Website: apple
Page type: address-validator
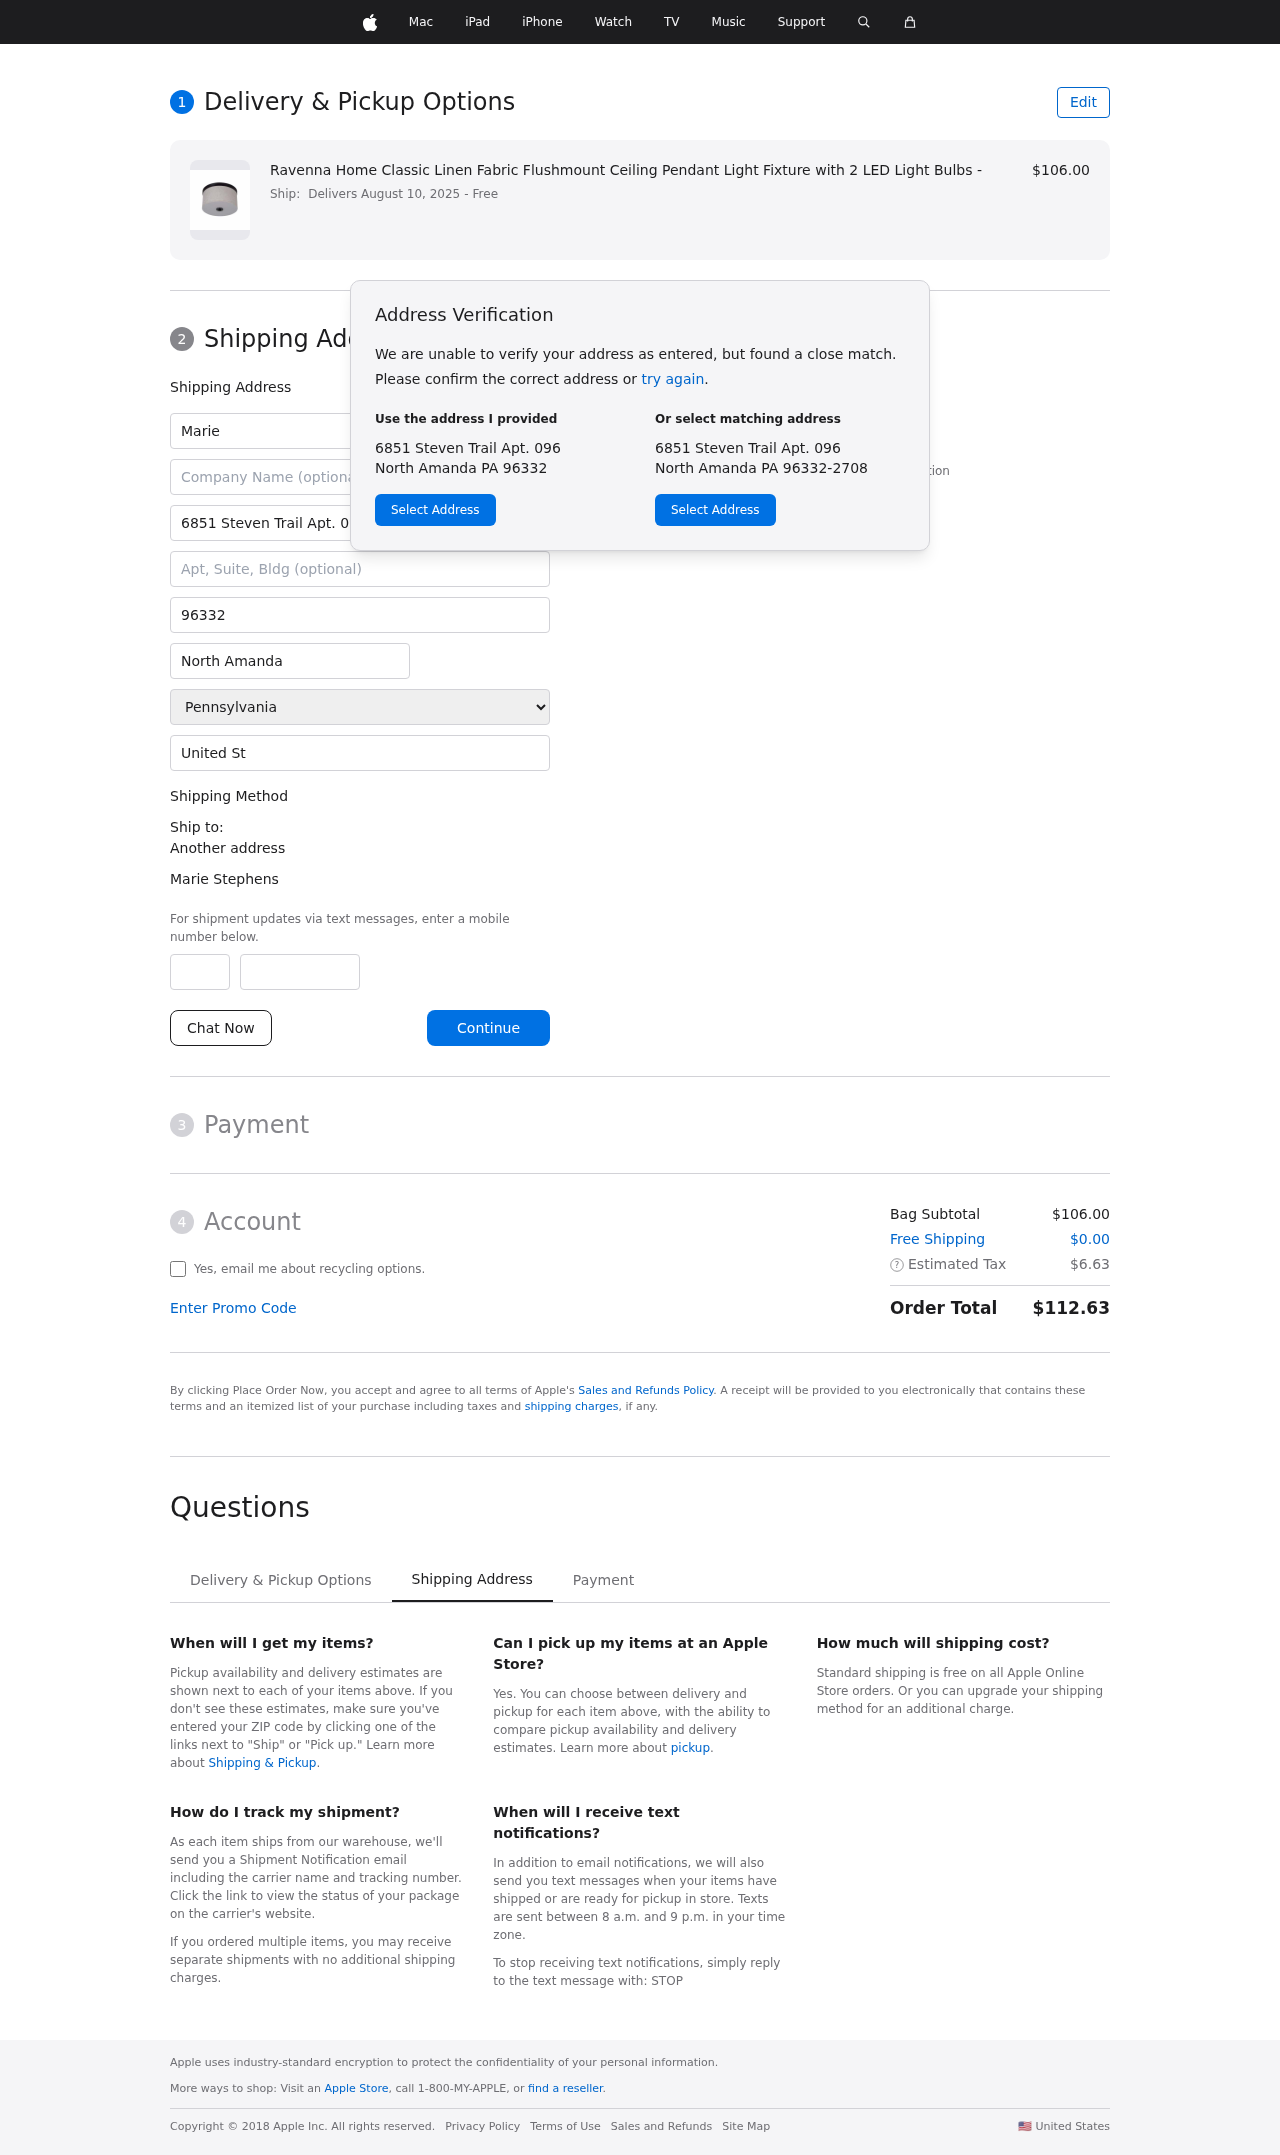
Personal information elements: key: PII_CITY
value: North Amanda
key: PII_COUNTRY
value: United States
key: PII_FIRSTNAME
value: Marie
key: PII_FULLNAME
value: Marie Stephens
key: PII_LASTNAME
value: Stephens
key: PII_PHONE_AREA
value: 885
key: PII_PHONE_SUFFIX
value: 3133
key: PII_POSTCODE
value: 96332
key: PII_STATE
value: Pennsylvania
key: PII_STREET
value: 6851 Steven Trail Apt. 096
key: PII_CITY_STATE_ZIP
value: North Amanda PA 96332
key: PII_STATE_ABBR
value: PA
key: PII_POSTCODE_FULL
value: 96332
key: PII_POSTCODE_NUMERIC
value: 96332
Product elements: key: PRODUCT1_NAME
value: Ravenna Home Classic Linen Fabric Flushmount Ceiling Pendant Light Fixture with 2 LED Light Bulbs -
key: PRODUCT1_PRICE
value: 106
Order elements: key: ORDER_DELIVERY_DATE
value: Delivers August 10, 2025
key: ORDER_SUBTOTAL
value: $106.00
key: ORDER_SHIPPING_COST
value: $0.00
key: ORDER_TAX
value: $6.63
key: ORDER_TOTAL
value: $112.63